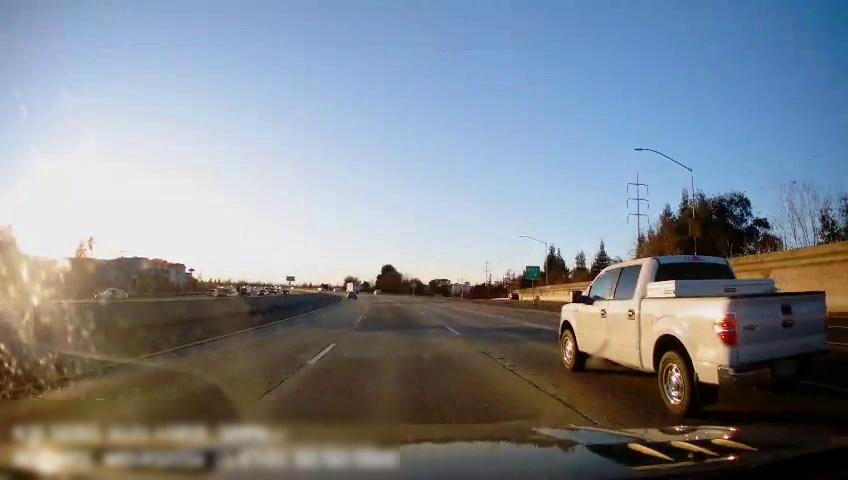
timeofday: Day
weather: Sunny
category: Drivable Space
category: Vehicles | Truck
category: Vehicles | Car
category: Vehicles | SUV
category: Vehicles | Car
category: Vehicles | Truck
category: Vehicles | Car
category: Lanes | Alternate Lane
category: Lanes | Current Lane
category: Lanes | Current Lane
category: Lanes | Alternate Lane
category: Lanes | Alternate Lane
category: Traffic | Signs